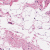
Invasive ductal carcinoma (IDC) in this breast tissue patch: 0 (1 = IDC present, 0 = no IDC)